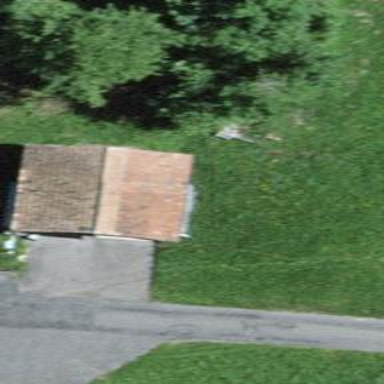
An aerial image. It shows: Garage building.